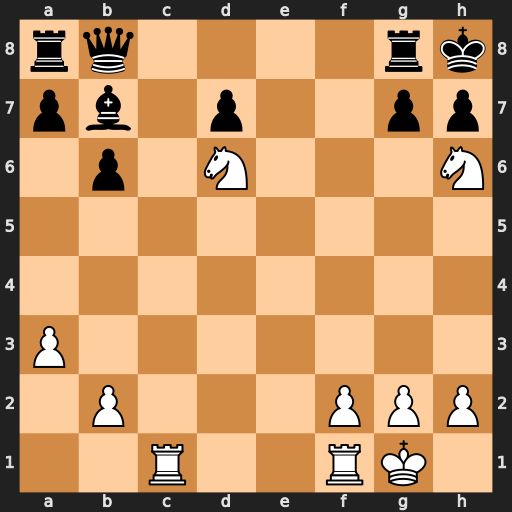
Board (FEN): rq4rk/pb1p2pp/1p1N3N/8/8/P7/1P3PPP/2R2RK1
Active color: w
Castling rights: -
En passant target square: -
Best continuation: Nhf7#